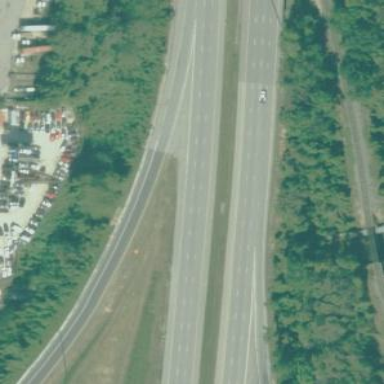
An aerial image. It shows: Trunk highway area.